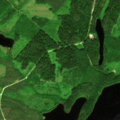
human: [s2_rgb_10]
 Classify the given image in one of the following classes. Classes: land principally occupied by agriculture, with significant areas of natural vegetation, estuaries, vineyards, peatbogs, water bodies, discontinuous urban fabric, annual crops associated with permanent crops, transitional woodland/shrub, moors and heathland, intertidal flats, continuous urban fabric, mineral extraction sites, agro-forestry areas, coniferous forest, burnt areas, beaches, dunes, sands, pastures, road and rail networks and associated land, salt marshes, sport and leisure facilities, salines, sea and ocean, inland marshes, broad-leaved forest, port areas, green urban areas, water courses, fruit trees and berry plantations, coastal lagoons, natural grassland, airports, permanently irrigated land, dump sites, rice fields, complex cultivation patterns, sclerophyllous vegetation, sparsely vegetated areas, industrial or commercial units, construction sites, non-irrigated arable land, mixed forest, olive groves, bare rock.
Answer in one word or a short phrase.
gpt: coniferous forest, mixed forest, transitional woodland/shrub, water bodies